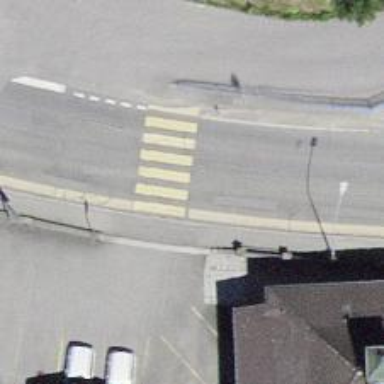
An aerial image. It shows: Uncontrolled zebra crossing with notable zebra markings.